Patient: sex M, age 67
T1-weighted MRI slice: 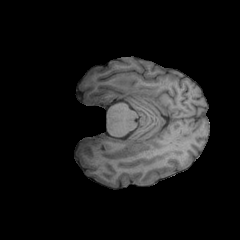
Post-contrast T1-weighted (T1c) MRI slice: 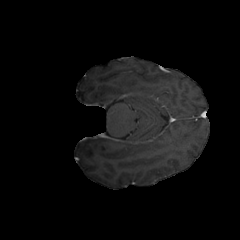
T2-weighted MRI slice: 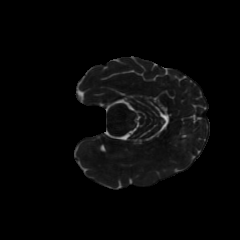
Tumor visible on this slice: no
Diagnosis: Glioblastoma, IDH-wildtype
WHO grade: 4